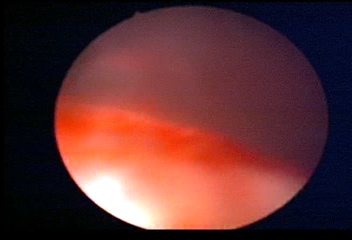
Modality: WLC
Class: Normal mucosa
Bladder cancer association: No